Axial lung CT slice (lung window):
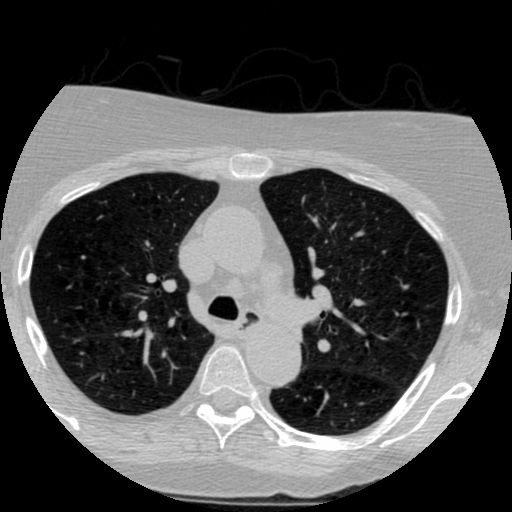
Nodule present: no